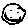
Label: smiley face